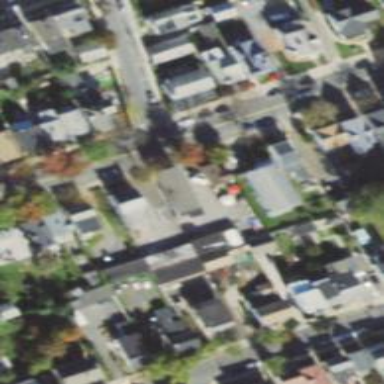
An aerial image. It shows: Unclassified road surrounded by residential buildings.